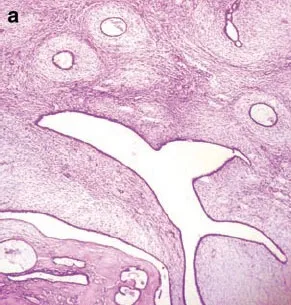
(a) Microphotograph of first surgical specimen: magnification 100X showing moderate stromal hypercellularity with mild nuclear atypia/pleomophism of the spindle cells and myxomatous stromal overgrowth. Focal mildly atypical epithelial hyperplasia was also noted, suggestive of phyllodes tumour (Borderline type).
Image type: pathology (h&e)